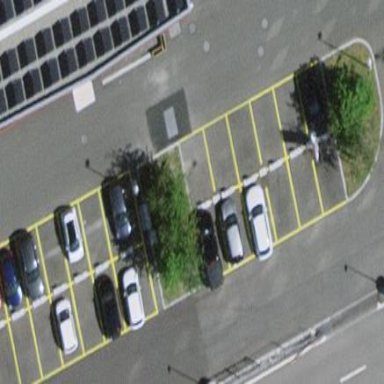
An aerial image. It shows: Parking available on the street side.